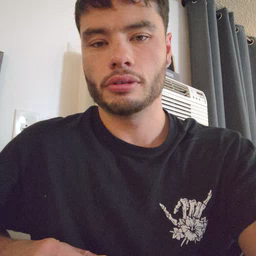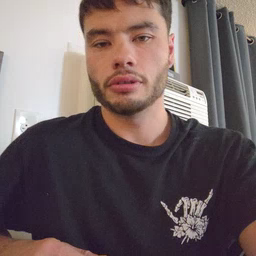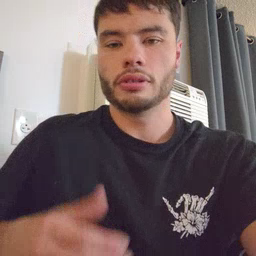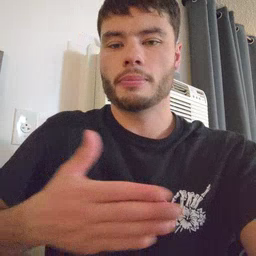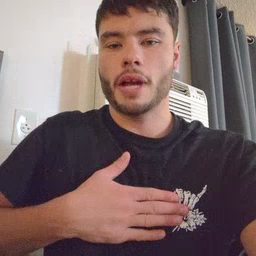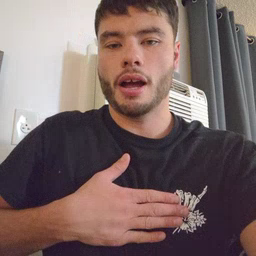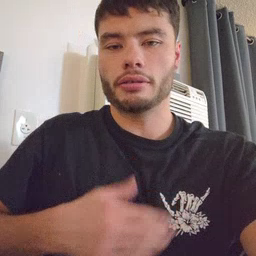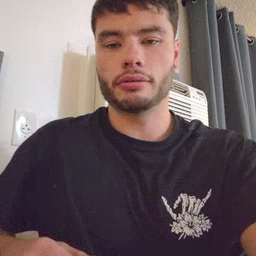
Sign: minemy